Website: apple
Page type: billing-address
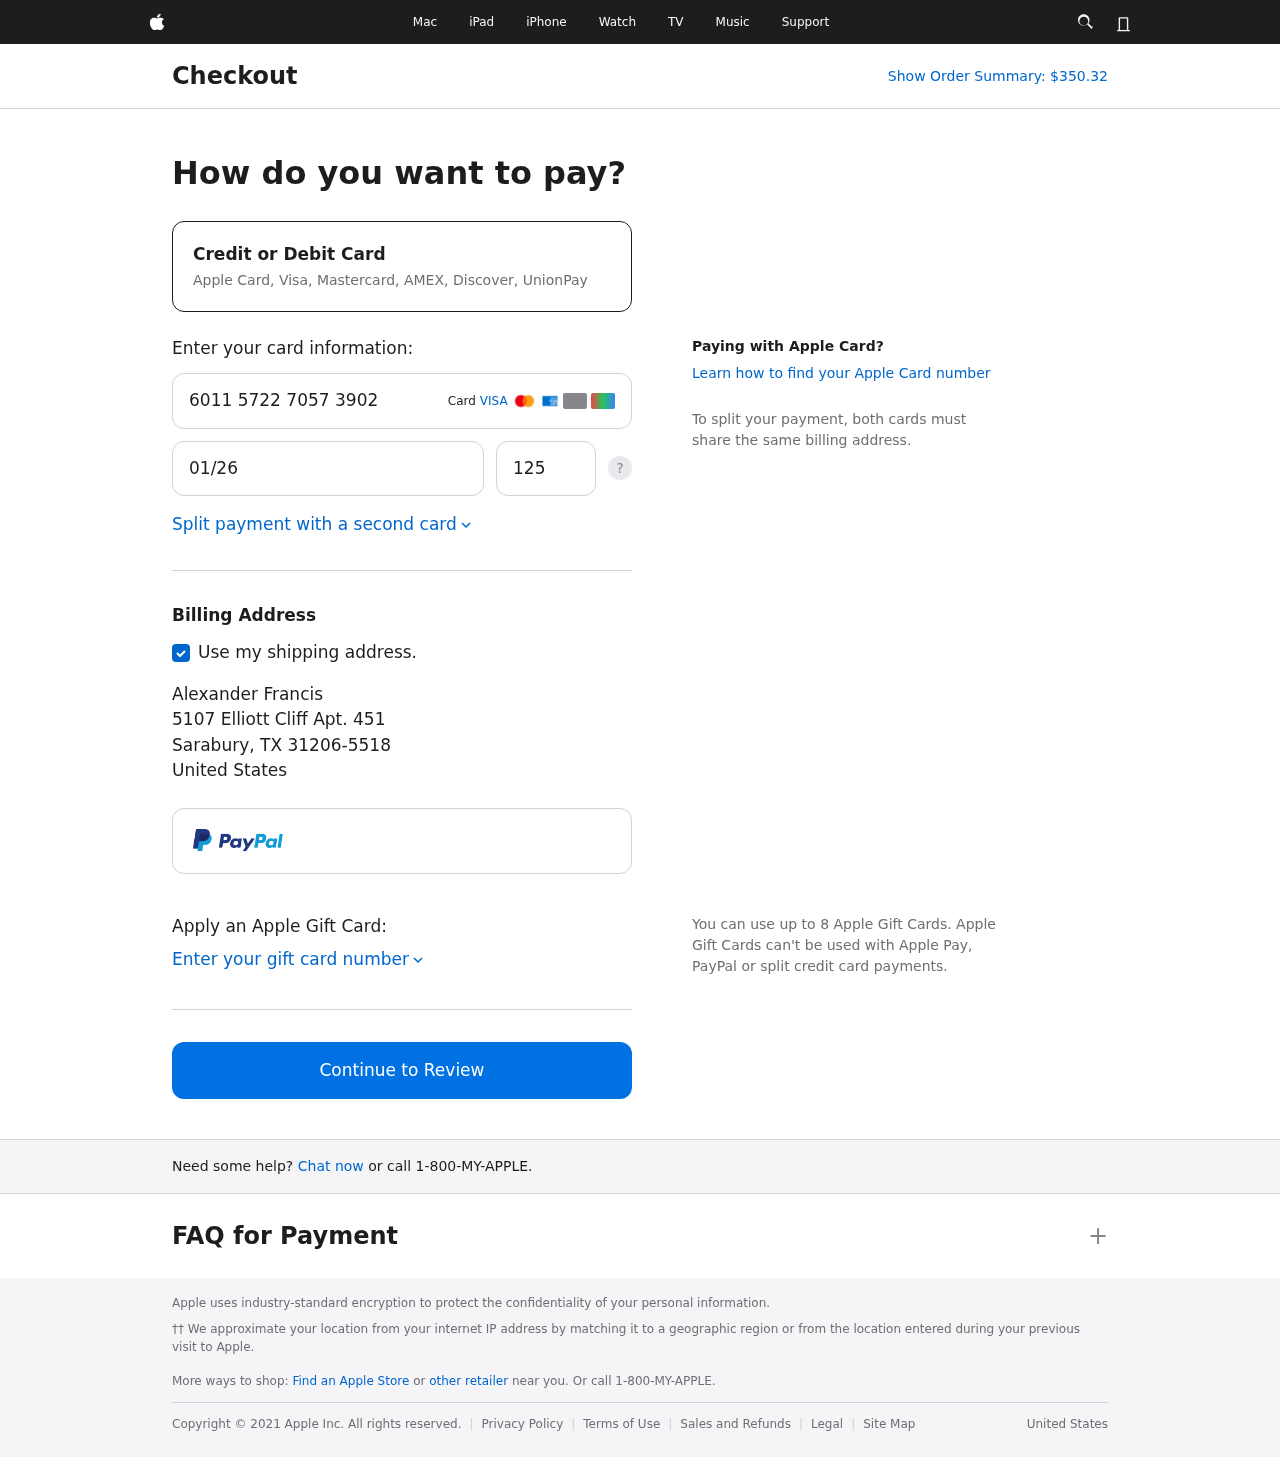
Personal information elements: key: PII_CARD_CVV
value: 125
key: PII_CARD_EXPIRY
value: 01/26
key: PII_CARD_NUMBER
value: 6011 5722 7057 3902
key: PII_CITY
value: Sarabury
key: PII_COUNTRY
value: United States
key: PII_FULLNAME
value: Alexander Francis
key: PII_POSTCODE_FULL
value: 31206-5518
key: PII_STATE_ABBR
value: TX
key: PII_STREET
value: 5107 Elliott Cliff Apt. 451
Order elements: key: ORDER_TOTAL
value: Show Order Summary: $350.32